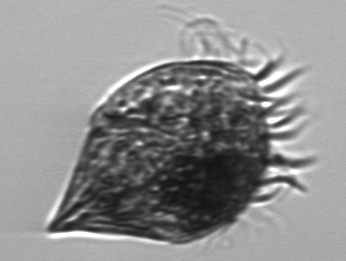
Label: Strombidium_morphotype1